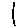
Label: line